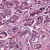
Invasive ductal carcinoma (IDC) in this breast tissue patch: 1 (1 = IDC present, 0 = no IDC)